Question: first of all, I'd like to describe my issue with the kmeans in Matlab.
I select a point via mouse and use it for cluster initialization. This works fine.
After the segmentation of the data, I reshape the data back into proper style, because I need a matrix.
Now I want to select only the cluster of which the user selected the data via mouse.
Therefore I select the index of the mouse-coordinates to select the label, which I want to segmentate. Because of other extra data which is not connected or nearby the relevant data, but also gots the same label.
I want to select only connected-components in a neighbourhood of 8.
So here is my code snippet so far:
'''
flatimg = double(reshape(croppedimg,size(croppedimg,1)*size(croppedimg,2),size(croppedimg,3)));
% kmeans
[idx, clusters] = kmeans(flatimg,2,'start',[seedpoint1(3);seedpoint2(3)]);
% form it back to a matrix
k=reshape(idx,size(croppedimg,1),size(croppedimg,2));
%convert point, which is part of the label I want to linear index
selectedobjectpoint = sub2ind(size(croppedimg),seedpoint1(2),seedpoint1(1));
hgplabel = k(selectedobjectpoint);
idx_object = find(k, hgplabel);
% also tried: idx_object = find(k == hgplabel);
'''
I added a screenshot, which shows the direct output of 'kmeans':

So my aim is it here to get only the "white" OR the "black" ones.
Help or advice appreciated. If you've got any questions regarding the snippet or the goal, feel free to ask.
Thank you in advance!
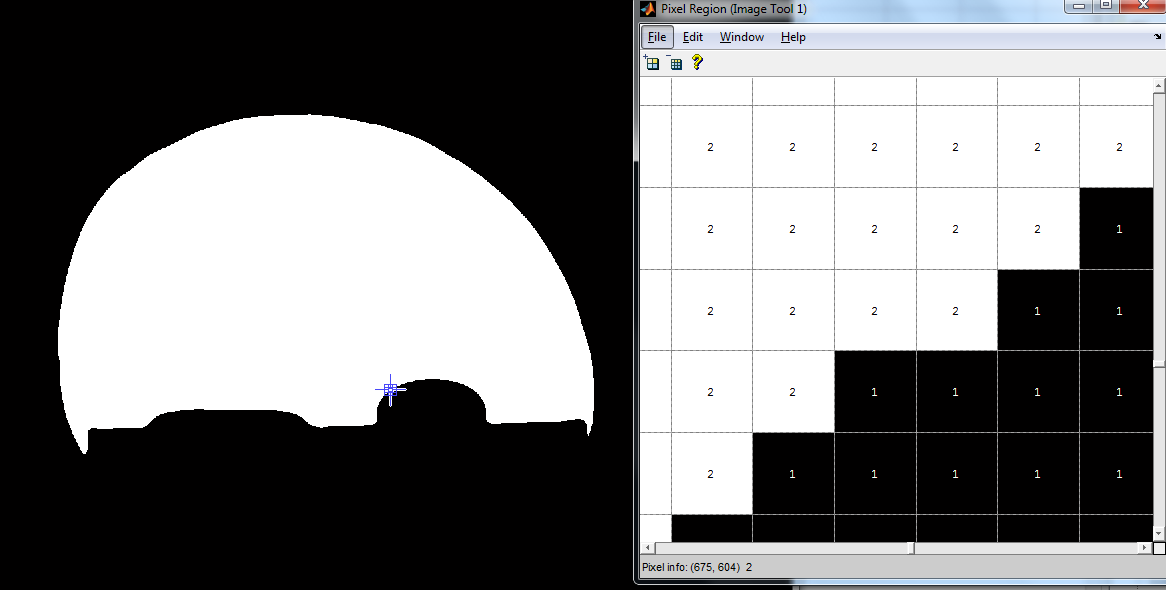
Answer: I think the FIND command is throwing you off. You want something like:
'''
logicalImage = k == hgplabel;
bwImg = bwlabel(logicalImage);
imagesc(bwImg)
'''
FIND will output the indices where k == hgplabel. You want the matrix of zeros and ones where k takes that value (I think).
If you just want the connected components of that, the output of bwlabel will contain unique integers for each connected component, so imagesc(bwImg == 1) will show just component 1. And you can specify the connectivity